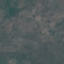
Label: HerbaceousVegetation